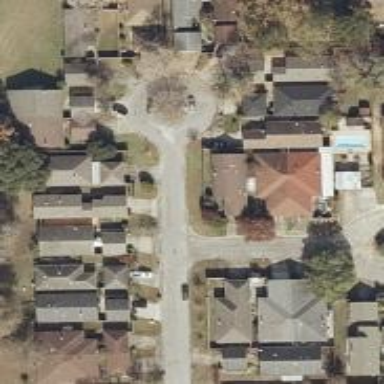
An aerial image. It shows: Residential road.